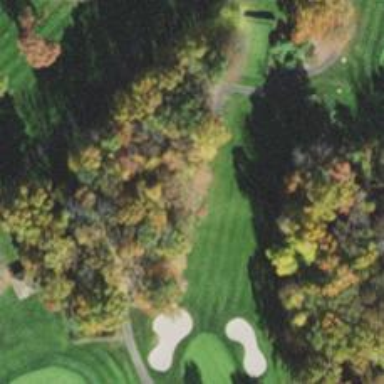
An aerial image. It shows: Path for both roads and golfers.